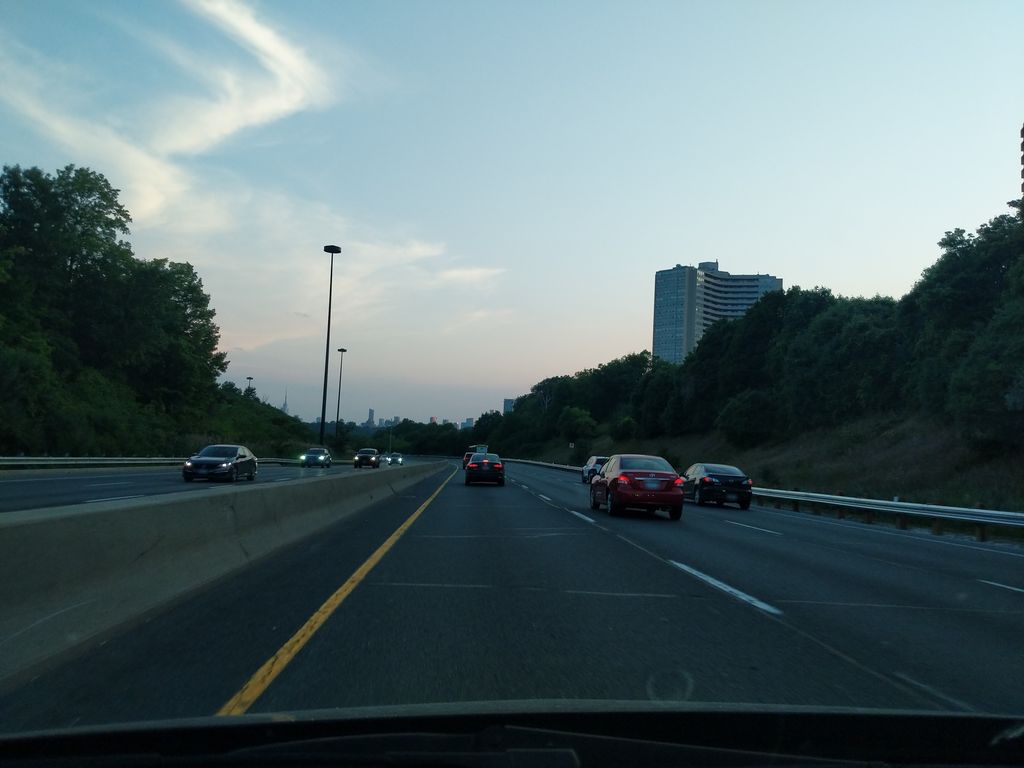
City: toronto